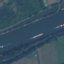
Land use / land cover class: River